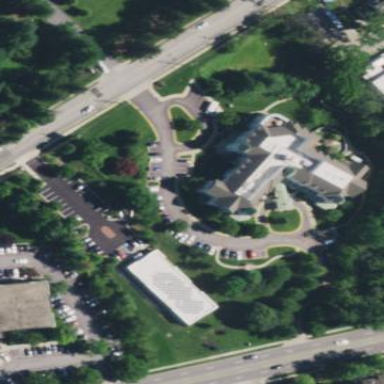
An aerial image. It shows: Building.